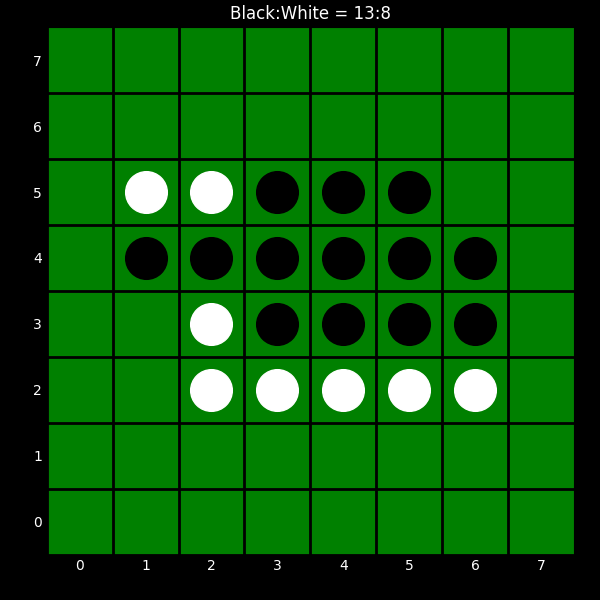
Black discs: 13
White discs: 8